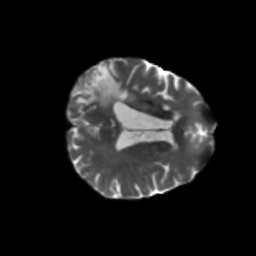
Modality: T2w
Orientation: axial
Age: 68
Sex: female
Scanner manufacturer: siemens
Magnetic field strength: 3 T
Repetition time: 5.47 s
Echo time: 0.0854 s